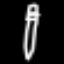
Label: pencil